Question:
I want to disable a mysql insert if two rows have same values. For Example:
If at row 1 title="title1" & url="www.example.com" AND
also at row 2 title="title1" & url="www.example.com"
I want only the first row to be inserted.
'''
ALTER TABLE 'my_table' ADD UNIQUE 'unique_index'('column1', 'column2');
'''
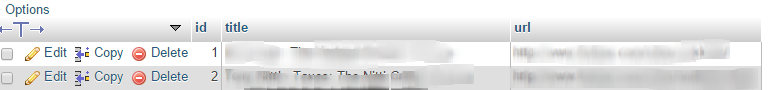
Answer: Before inserting data fire Select query as
'''
$s1 = "Select * From your table where title = '$title' and URL = '$URL'";
$res = mysql_query($s1) or die("!query");
if(mysql_affected_rows ())
{
echo "record exists";
}
else
{
echo "your insert query";
}
'''